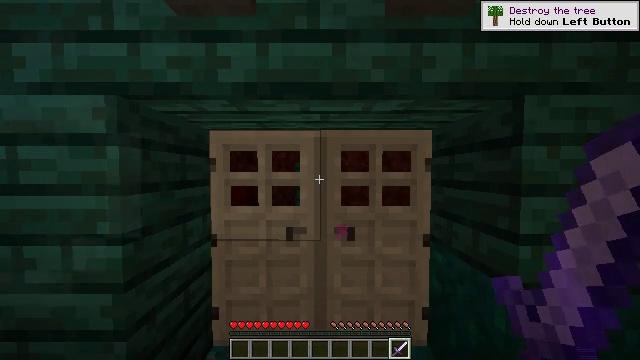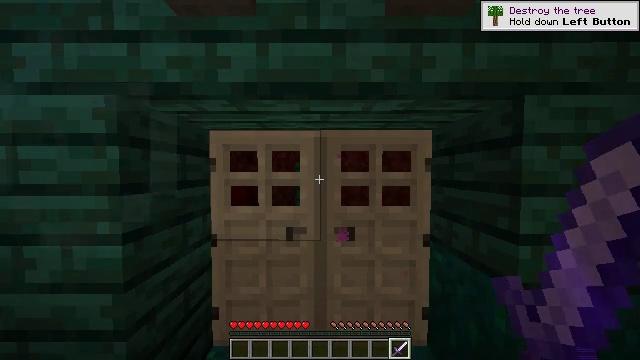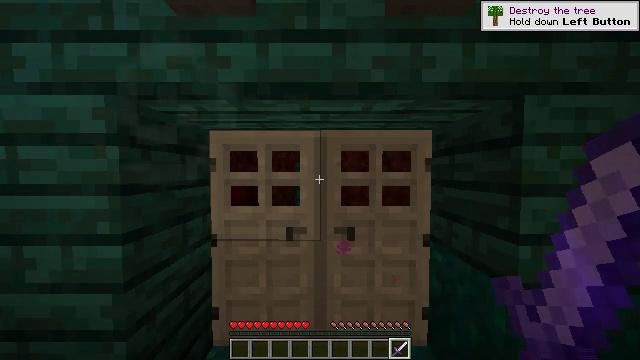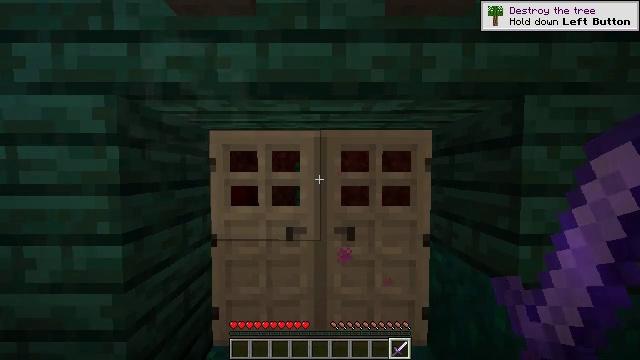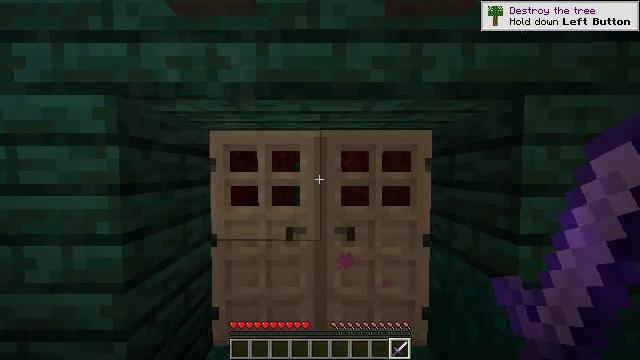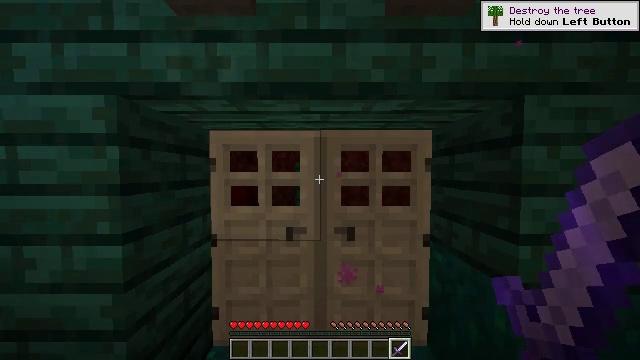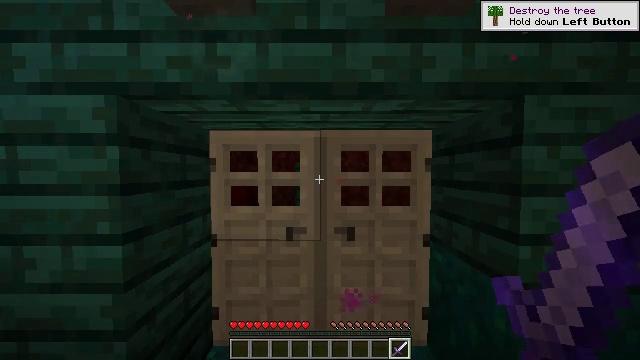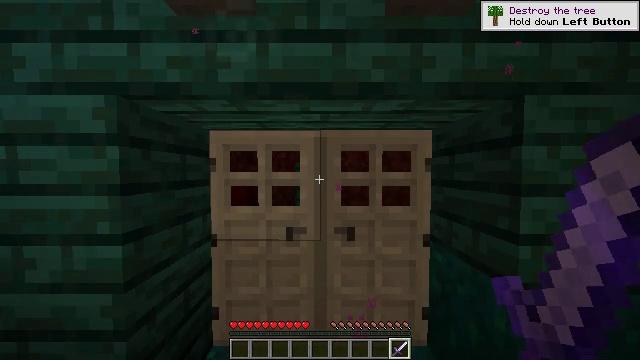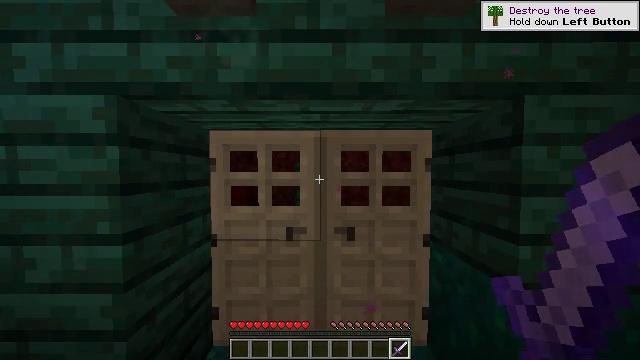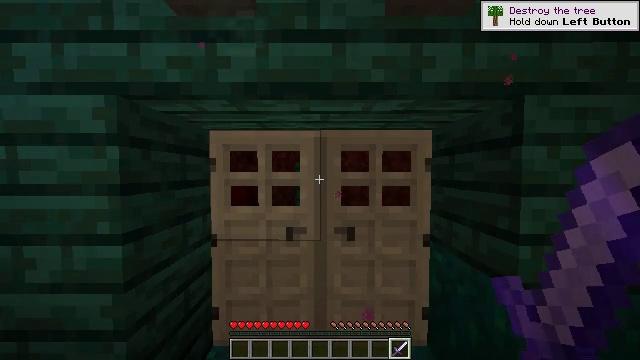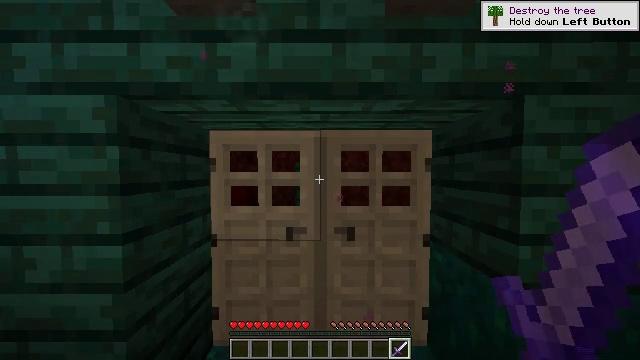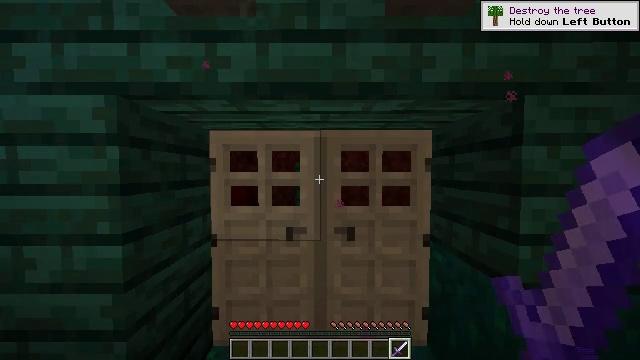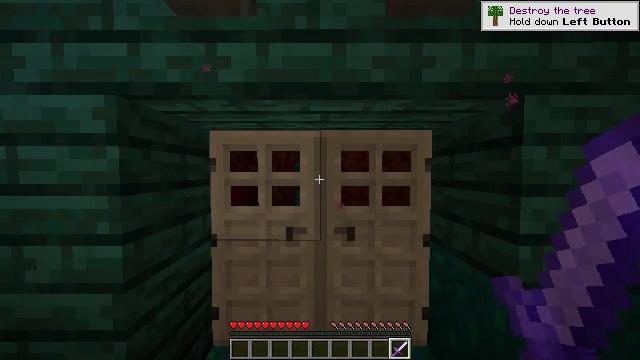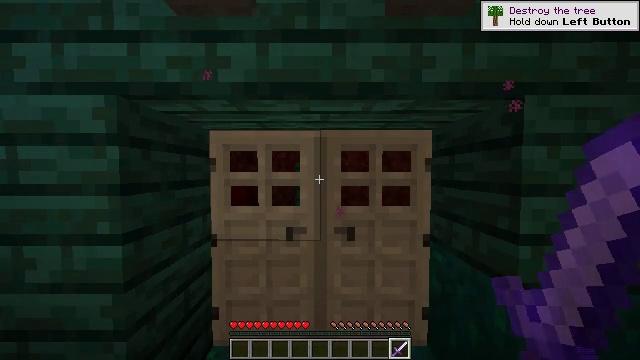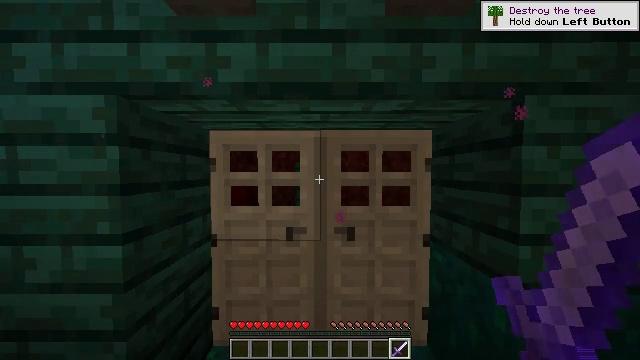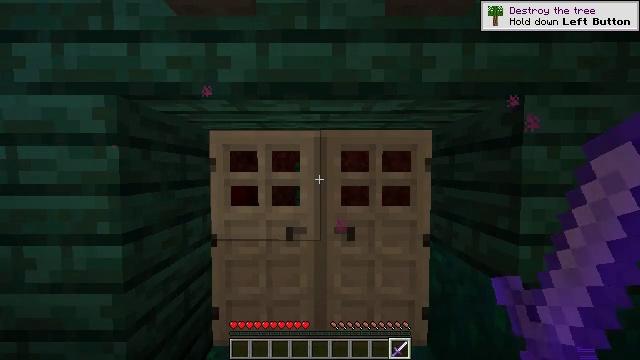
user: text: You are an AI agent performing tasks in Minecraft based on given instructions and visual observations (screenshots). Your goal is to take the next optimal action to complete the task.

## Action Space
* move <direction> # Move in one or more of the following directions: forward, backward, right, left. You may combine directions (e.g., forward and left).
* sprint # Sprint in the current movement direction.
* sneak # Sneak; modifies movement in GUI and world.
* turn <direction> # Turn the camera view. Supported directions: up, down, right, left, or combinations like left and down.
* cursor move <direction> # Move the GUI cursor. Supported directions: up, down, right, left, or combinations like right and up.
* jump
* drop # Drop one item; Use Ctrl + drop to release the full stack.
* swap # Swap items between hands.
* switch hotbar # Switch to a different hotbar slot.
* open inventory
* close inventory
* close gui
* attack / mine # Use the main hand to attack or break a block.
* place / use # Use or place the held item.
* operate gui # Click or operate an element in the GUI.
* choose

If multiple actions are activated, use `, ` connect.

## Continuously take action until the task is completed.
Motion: motion action
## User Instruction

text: Kill mobs.
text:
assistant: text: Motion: no_op
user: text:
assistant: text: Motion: no_op
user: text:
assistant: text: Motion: no_op
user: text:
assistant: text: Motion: no_op
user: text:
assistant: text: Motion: no_op
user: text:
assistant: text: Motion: no_op
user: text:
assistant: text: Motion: no_op
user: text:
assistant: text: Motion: no_op
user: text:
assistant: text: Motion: no_op
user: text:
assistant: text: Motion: no_op
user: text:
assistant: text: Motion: no_op
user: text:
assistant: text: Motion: no_op
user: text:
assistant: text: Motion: no_op
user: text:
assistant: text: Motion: no_op
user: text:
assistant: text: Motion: no_op
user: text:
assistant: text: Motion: no_op
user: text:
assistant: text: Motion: no_op
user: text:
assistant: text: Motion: no_op
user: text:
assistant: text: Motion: turn left and down
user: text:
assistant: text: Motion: turn left
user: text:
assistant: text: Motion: turn left and down
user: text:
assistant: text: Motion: turn right and down
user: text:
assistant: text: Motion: turn right and down
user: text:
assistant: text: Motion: turn right and down
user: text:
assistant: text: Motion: turn right and down
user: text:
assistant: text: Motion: turn right and down
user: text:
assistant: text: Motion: turn right
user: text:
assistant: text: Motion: turn right
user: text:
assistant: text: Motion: turn right
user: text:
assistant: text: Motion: move forward